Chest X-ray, AP view. Patient: 32 years old, sex F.
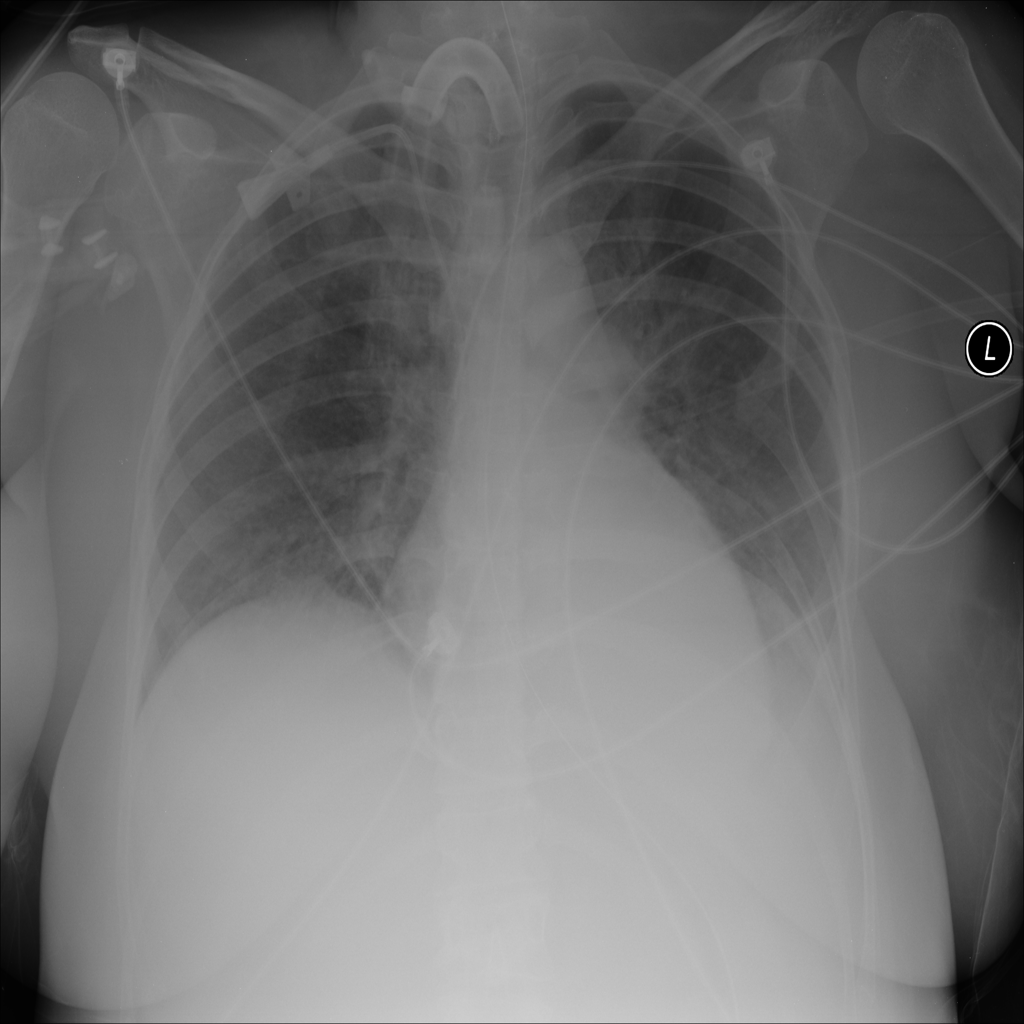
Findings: No Finding